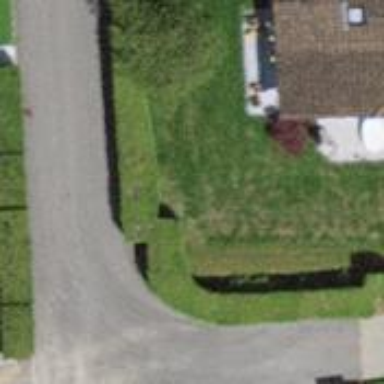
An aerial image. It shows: Hedge acting as barrier.